Question: i tried to click on radio button of other process:

this is my code:
'''
Dim hh As IntPtr = Process.GetProcessesByName("MyProcess")(0).MainWindowHandle
Dim TheSelectionBox As IntPtr = FindWindowEx(hh, 0, "Options:", "Button")
ClickOnOption(TheSelectionBox, 2)
'''
i have the "Options" box handle,
now i want to click on 'radio button' in the "Options" box.
how can i click on the radio button?
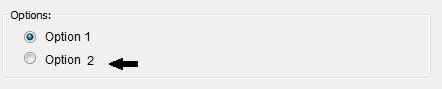
Answer: The two radio buttons are in fact 'BUTTON' controls. They are children of the containing group window. So you need to enumerate those children, by calling <URL> message to simulation pressing it.
By the way, 'FindWindowEx(hh, 0, "Options:", "Button")' won't find your window. You are asking it to match a window with class name 'Options:' and title 'Button'. I'm confident that call to 'FindWindowEx' will return zero. Personally I'd call 'EnumChildWindows' on the top level window and stop when you find a window with title '"Option 2"'. And so avoid having to use 'FindWindowEx' at all.